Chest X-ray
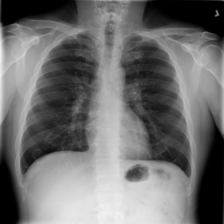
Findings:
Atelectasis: negative
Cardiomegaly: negative
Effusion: negative
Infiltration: positive
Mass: negative
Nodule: negative
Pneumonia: negative
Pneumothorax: negative
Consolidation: negative
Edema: negative
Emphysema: negative
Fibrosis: negative
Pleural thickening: negative
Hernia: negative